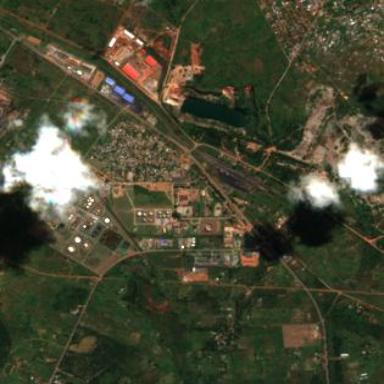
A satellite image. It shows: Industrial area with refinery.